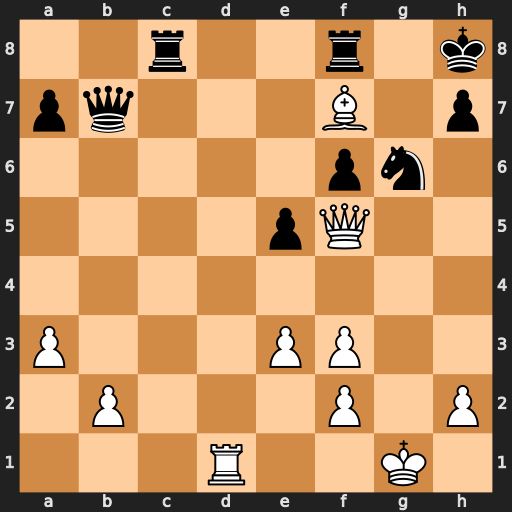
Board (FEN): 2r2r1k/pq3B1p/5pn1/4pQ2/8/P3PP2/1P3P1P/3R2K1
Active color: w
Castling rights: -
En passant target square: -
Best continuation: Qxf6#